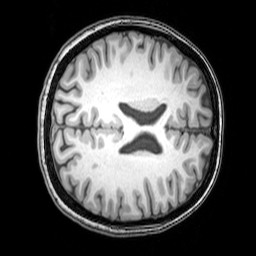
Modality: T1w
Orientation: axial
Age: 24
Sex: female
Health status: healthy
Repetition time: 0.081 s
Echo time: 0.037 s